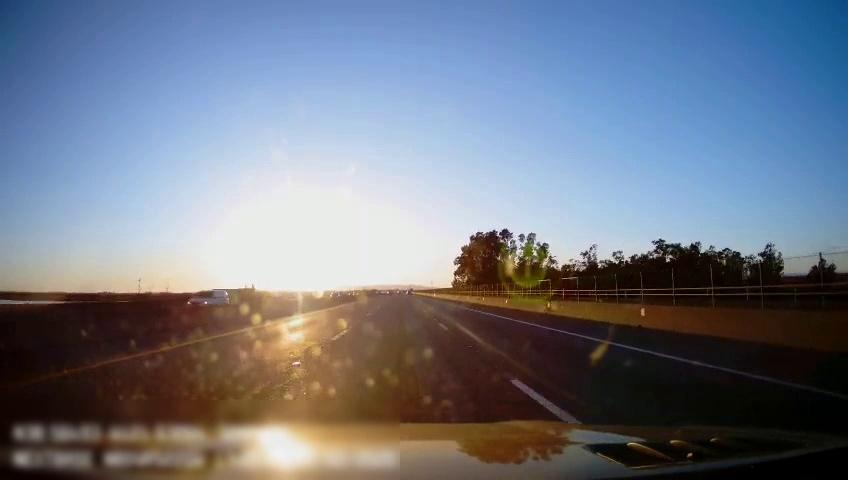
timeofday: Day
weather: Sunny
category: Drivable Space
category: Vehicles | SUV
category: Lanes | Alternate Lane
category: Lanes | Current Lane
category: Lanes | Current Lane
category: Lanes | Alternate Lane